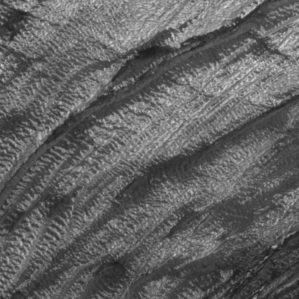
Label: frost